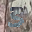
Label: 3